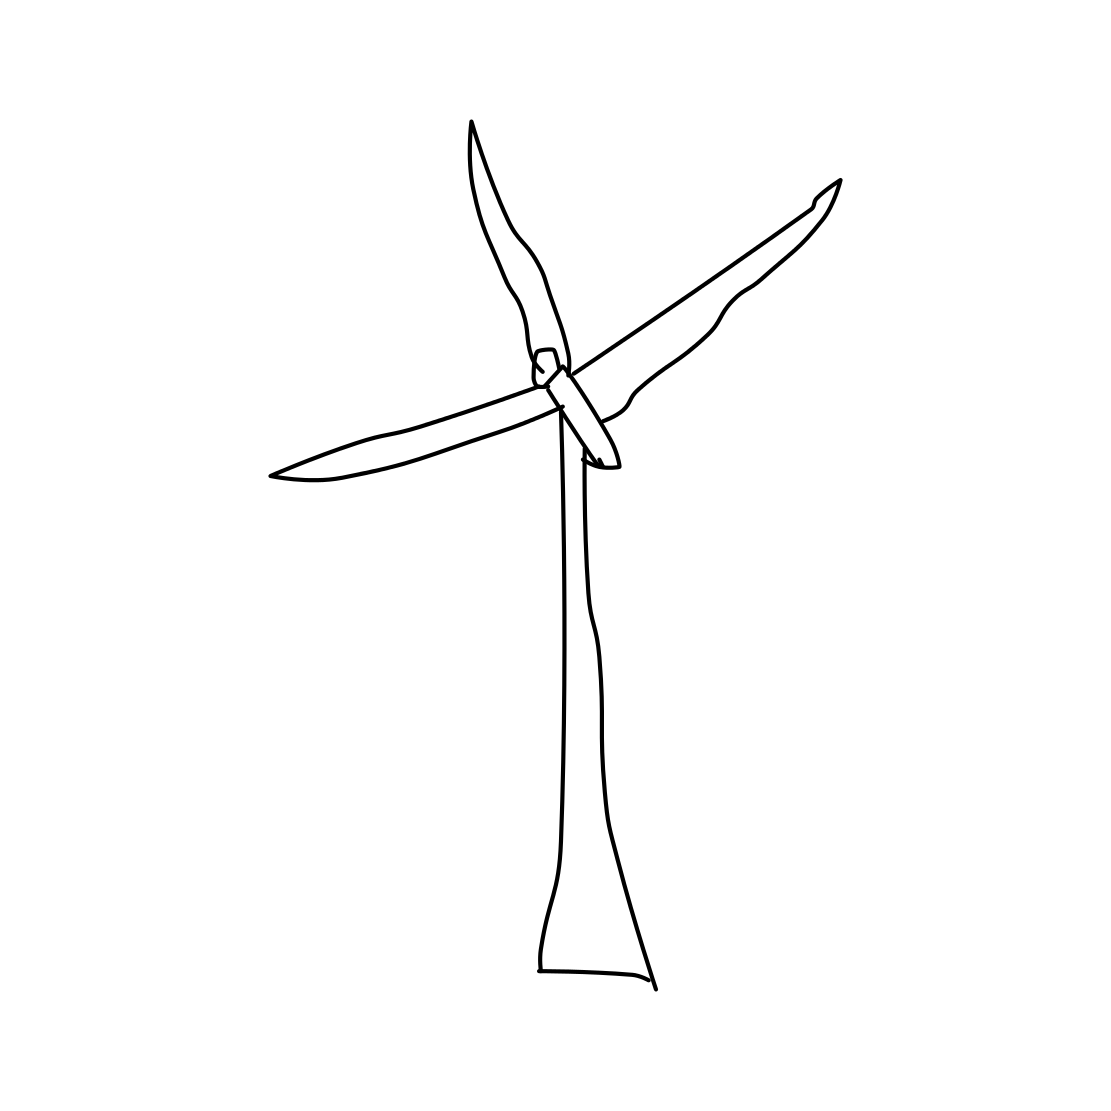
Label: windmill